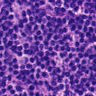
Metastatic tissue present: no